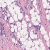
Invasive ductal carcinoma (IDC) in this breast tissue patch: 1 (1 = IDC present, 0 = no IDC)